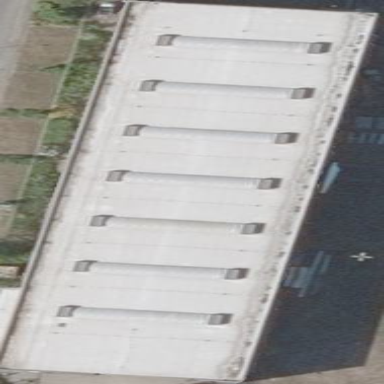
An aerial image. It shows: Building with flat grey roof.